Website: home-depot
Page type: billing-address
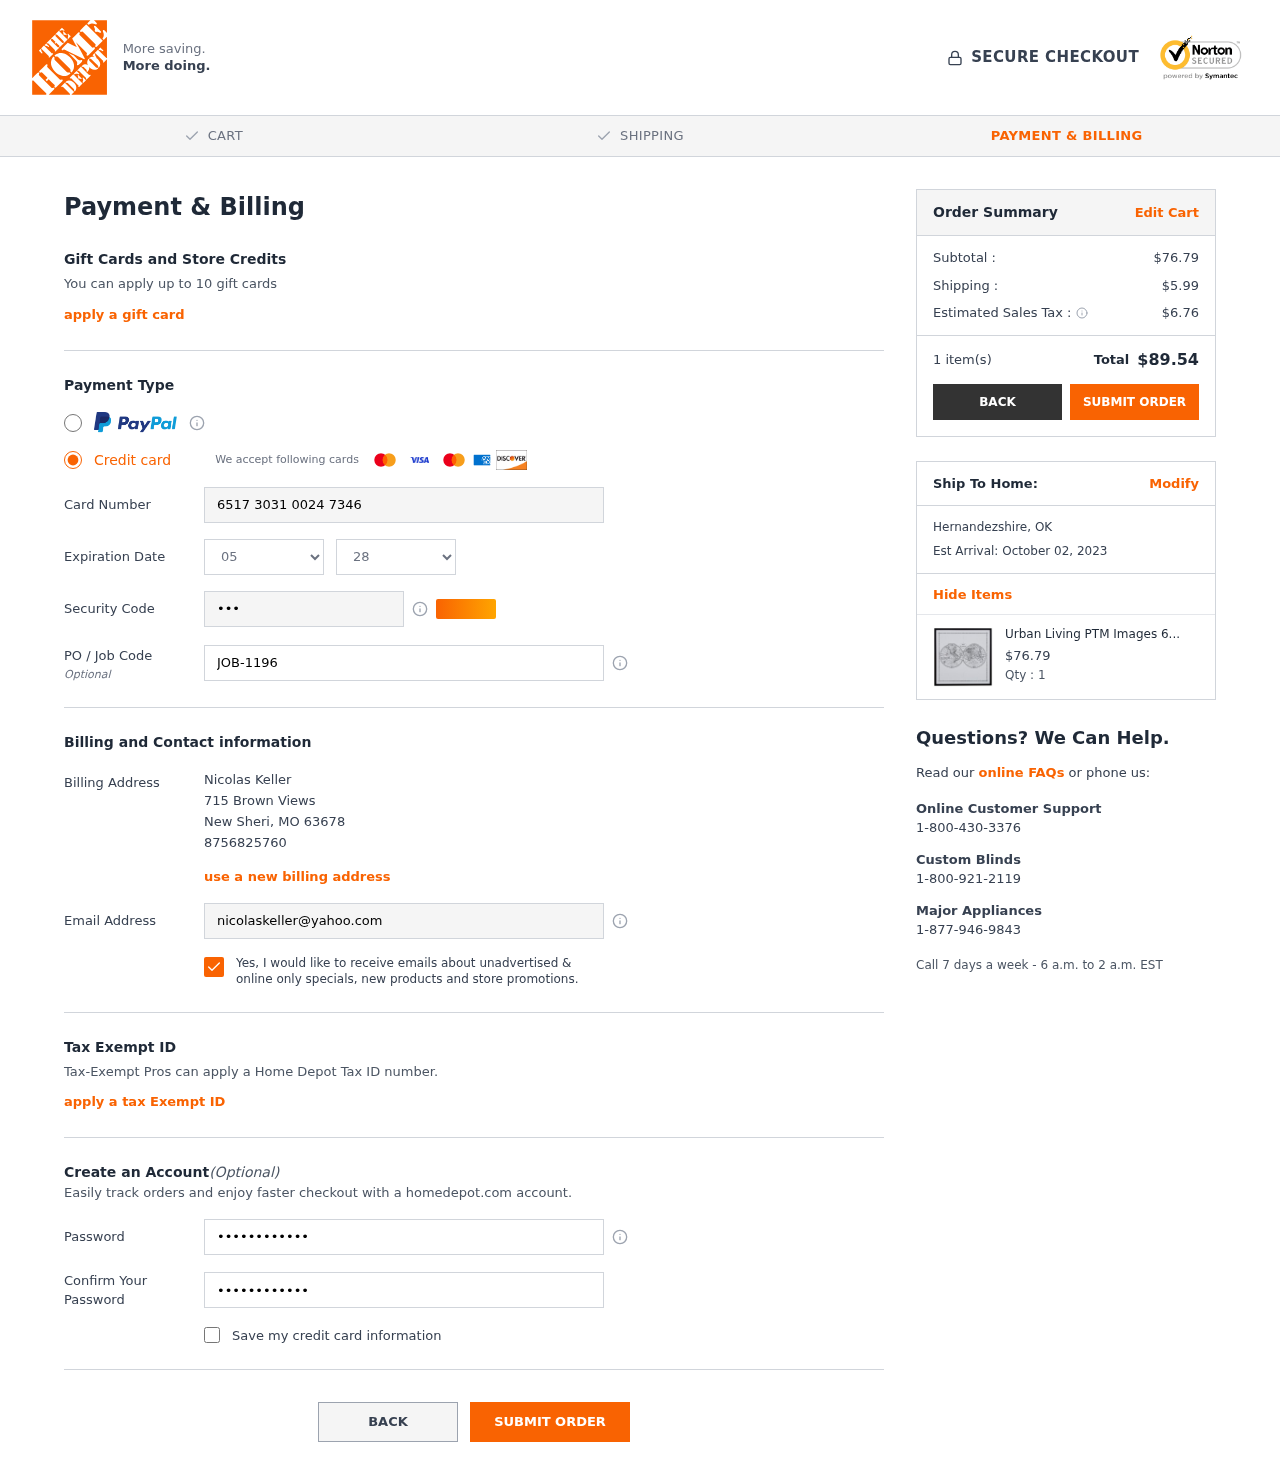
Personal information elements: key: PII_CARD_CVV
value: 501
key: PII_CARD_EXPIRY_MONTH
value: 05
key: PII_CARD_EXPIRY_YEAR
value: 28
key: PII_CARD_NUMBER
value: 6517 3031 0024 7346
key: PII_CITY
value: New Sheri
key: PII_CITY2
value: Hernandezshire
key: PII_EMAIL
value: nicolaskeller@yahoo.com
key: PII_FULLNAME
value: Nicolas Keller
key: PII_JOB_CODE
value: JOB-1196
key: PII_PHONE
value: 8756825760
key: PII_POSTCODE
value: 63678
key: PII_STATE_ABBR
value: MO
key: PII_STATE_ABBR2
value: OK
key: PII_STREET
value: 715 Brown Views
Product elements: key: PRODUCT1_NAME
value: Urban Living PTM Images 6-17329 Collection Inverse Framed giclee Wall Art
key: PRODUCT1_PRICE
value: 76.79
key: PRODUCT1_QUANTITY
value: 1
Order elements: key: ORDER_SUBTOTAL
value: $76.79
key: ORDER_SHIPPING_COST
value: $5.99
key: ORDER_TAX
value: $6.76
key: ORDER_NUM_ITEMS
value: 1 item(s)
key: ORDER_TOTAL
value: $89.54
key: ORDER_DELIVERY_DATE
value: Est Arrival: October 02, 2023